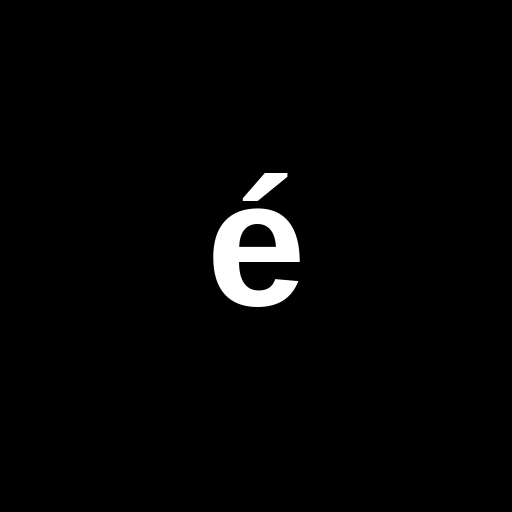
Character: é
Unicode: U+00E9 (LATIN SMALL LETTER E WITH ACUTE)